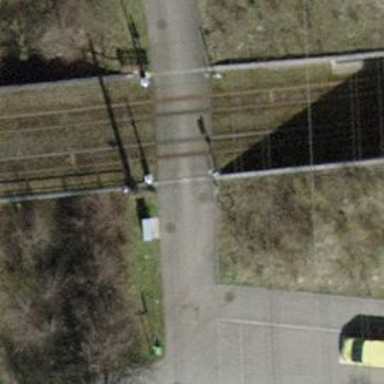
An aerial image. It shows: Railway crossing.